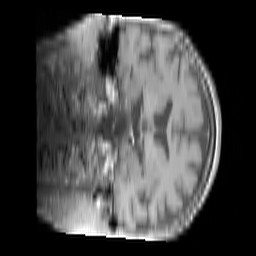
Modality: T1w
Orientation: coronal
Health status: ill
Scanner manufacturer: siemens
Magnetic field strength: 3 T
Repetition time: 0.44 s
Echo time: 0.00266 s